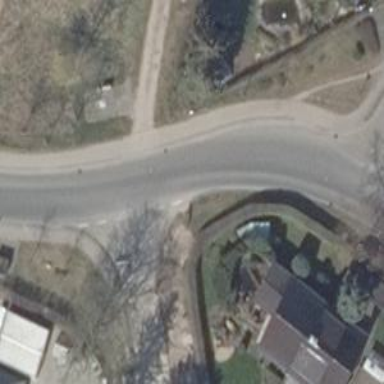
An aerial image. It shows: Road with "give way" sign.